Platform: macOS
Application: Arc Browser
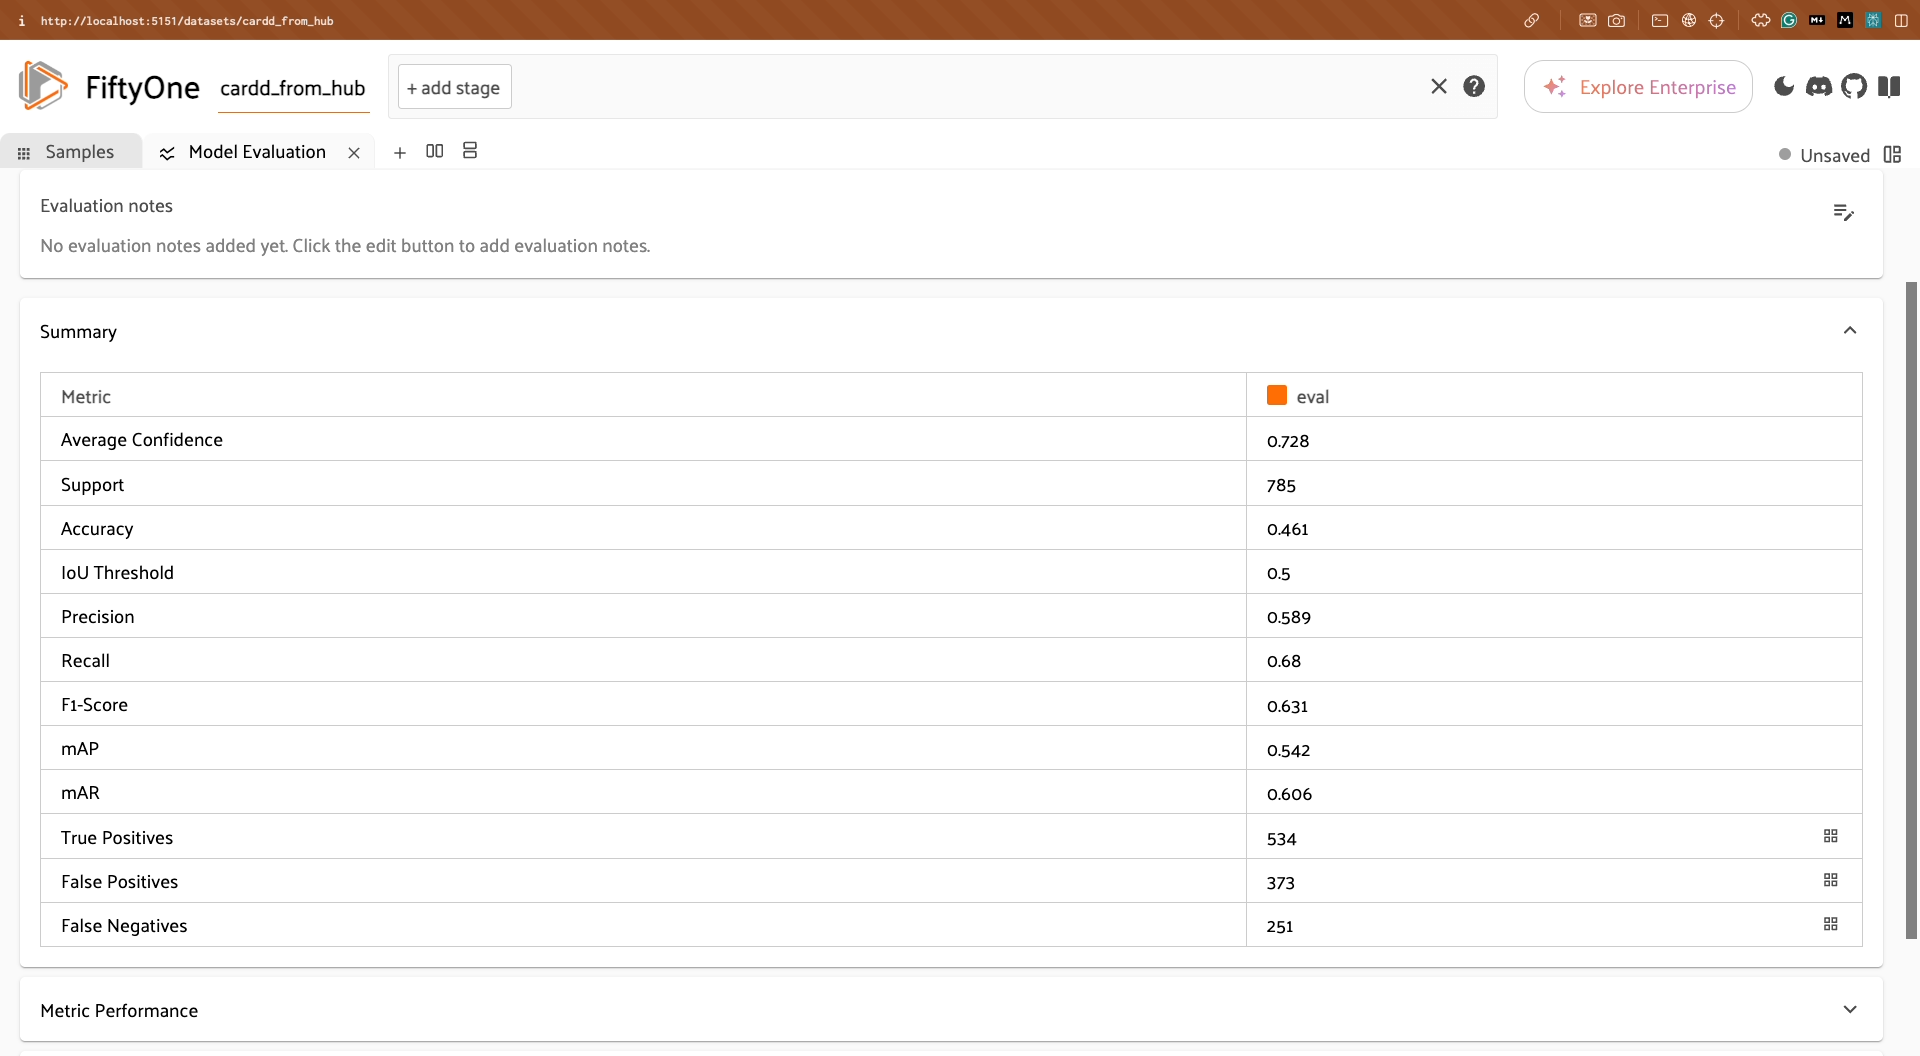
task_description: Load False Negative labels in the Samples panel
action_type: click
element_info: Icon
steps_since_start: 1